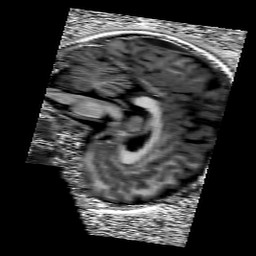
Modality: UNIT1
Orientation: sagittal
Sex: male
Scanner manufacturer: siemens
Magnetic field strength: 3 T
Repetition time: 5 s
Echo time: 0.00355 s